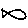
Label: fish